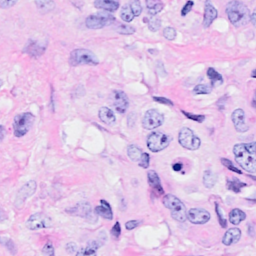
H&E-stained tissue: Breast